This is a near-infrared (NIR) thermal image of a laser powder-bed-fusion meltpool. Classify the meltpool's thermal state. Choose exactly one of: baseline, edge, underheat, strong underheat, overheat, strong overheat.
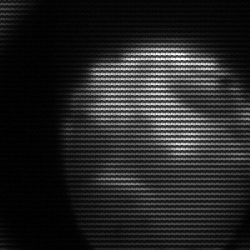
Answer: edge